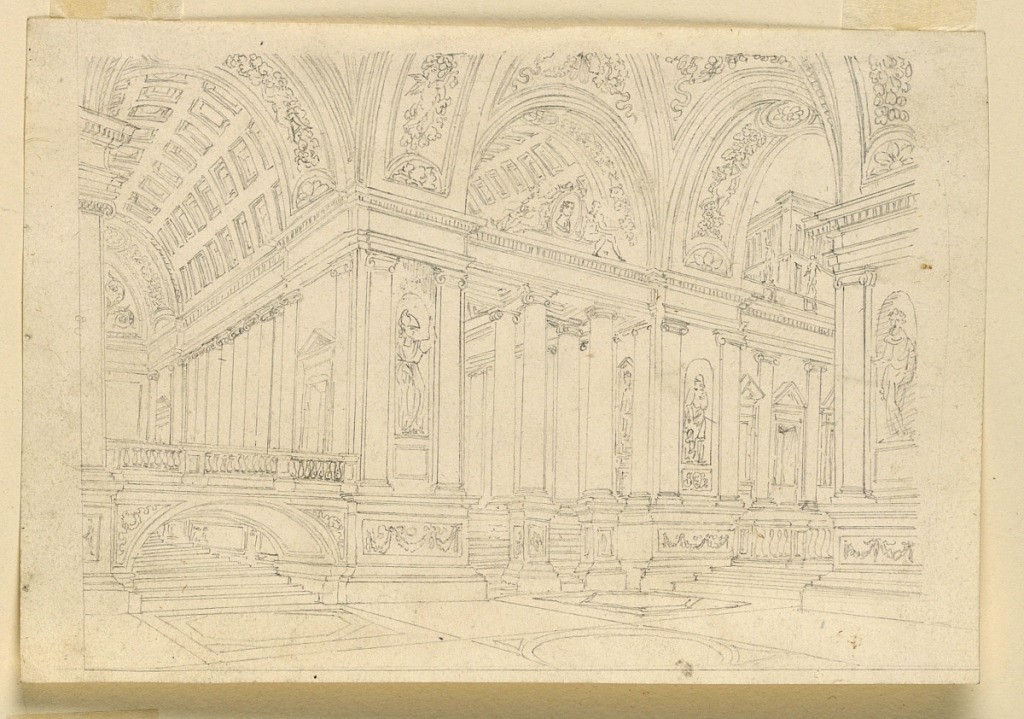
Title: Stage Design, Palace Interior
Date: early 19th century
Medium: Graphite on paper
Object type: Drawing
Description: Horizontal rectangle. Interior of large palace hall richly decorated with sculptures, ornamented coffered ceiling.